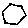
Label: hexagon